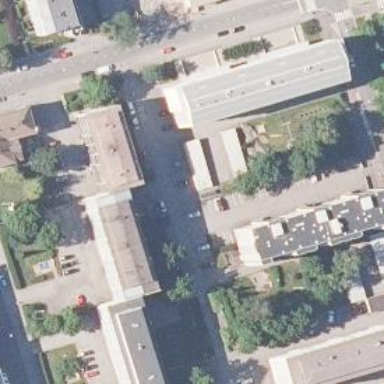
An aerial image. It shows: Alleyway designated as service road.